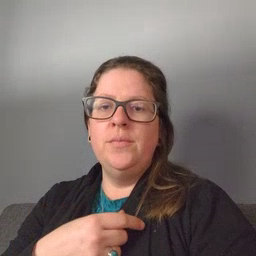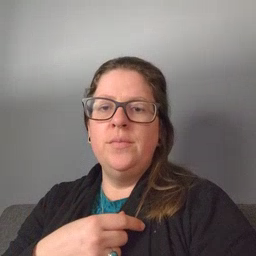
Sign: dog